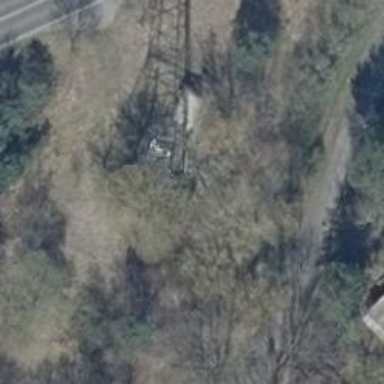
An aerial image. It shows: Communication tower.